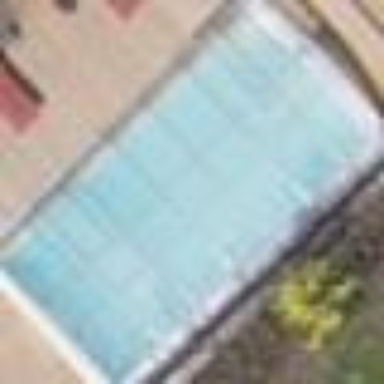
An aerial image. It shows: Swimming pool located in leisure land.